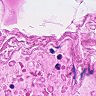
Metastatic tissue present: no